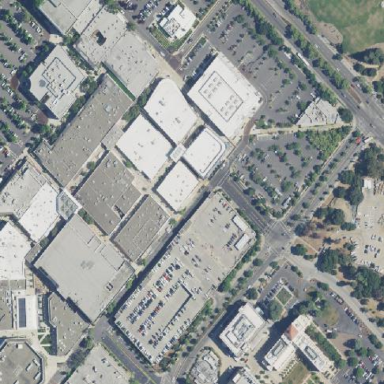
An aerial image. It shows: Retail area categorized as shopping mall.